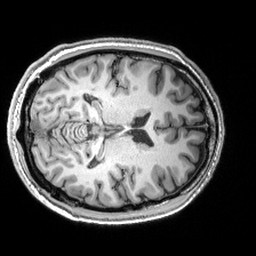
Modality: T1w
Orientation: axial
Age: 25
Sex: male
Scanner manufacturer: siemens
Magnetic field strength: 3 T
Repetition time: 2.53 s
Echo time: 0.00299 s